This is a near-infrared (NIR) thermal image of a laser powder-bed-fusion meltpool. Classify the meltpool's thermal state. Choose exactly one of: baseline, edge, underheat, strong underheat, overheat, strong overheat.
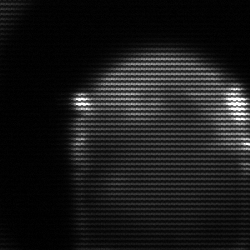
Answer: edge